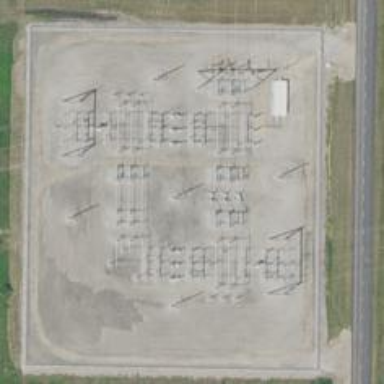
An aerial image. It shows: Switch used for power control.